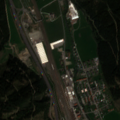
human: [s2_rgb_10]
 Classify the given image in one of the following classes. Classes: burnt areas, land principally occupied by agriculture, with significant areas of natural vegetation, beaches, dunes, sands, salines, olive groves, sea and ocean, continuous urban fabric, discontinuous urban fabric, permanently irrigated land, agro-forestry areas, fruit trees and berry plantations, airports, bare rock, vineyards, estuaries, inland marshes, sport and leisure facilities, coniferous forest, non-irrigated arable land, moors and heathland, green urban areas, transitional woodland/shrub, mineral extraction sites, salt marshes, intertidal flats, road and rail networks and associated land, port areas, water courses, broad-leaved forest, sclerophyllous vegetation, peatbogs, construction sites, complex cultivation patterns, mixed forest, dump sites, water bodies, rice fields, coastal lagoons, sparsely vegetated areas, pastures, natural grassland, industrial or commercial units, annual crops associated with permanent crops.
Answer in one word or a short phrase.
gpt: discontinuous urban fabric, road and rail networks and associated land, pastures, complex cultivation patterns, coniferous forest